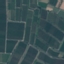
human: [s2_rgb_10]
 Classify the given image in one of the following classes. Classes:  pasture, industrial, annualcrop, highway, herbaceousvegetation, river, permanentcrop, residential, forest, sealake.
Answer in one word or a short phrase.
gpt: PermanentCrop